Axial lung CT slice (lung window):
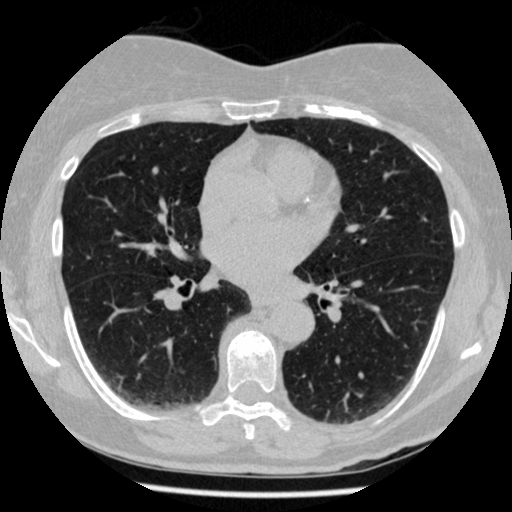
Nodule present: yes
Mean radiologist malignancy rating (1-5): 3